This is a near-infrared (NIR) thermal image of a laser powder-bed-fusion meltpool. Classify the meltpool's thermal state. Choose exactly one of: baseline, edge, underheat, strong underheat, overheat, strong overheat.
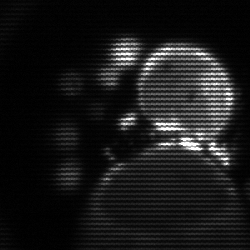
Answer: edge